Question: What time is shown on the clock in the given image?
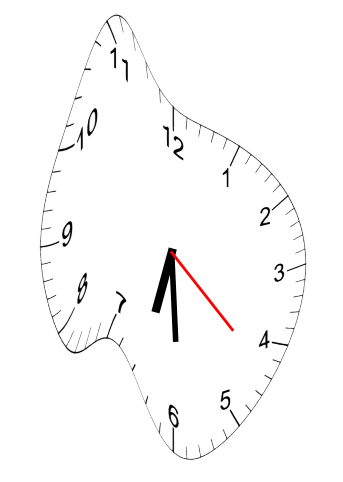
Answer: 06:29:22